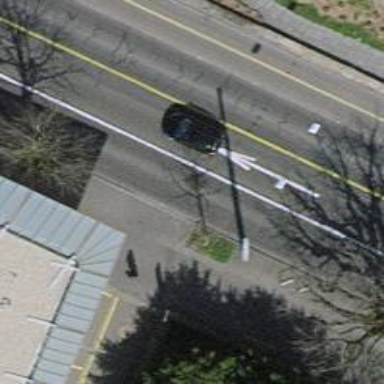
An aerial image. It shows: Asphalt road with trolley wires overhead. It is primary highway with sidewalks on both sides and cycle track on the left.